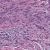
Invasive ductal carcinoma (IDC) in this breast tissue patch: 1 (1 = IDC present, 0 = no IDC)